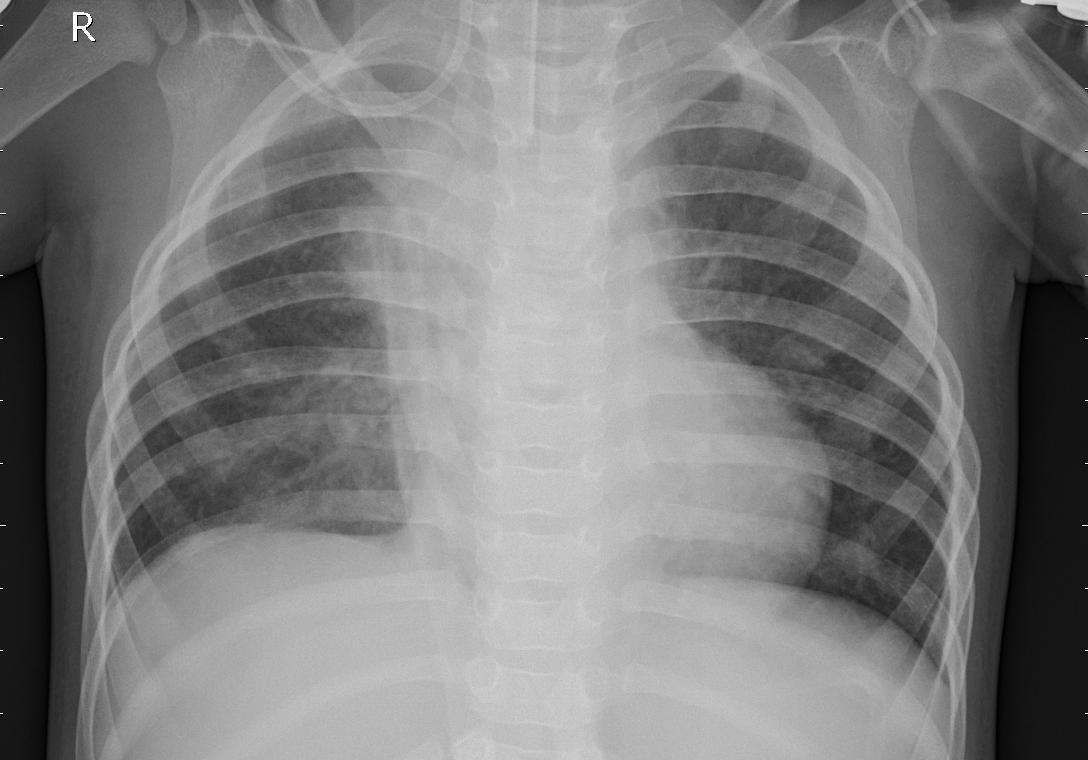
Diagnosis: PNEUMONIA